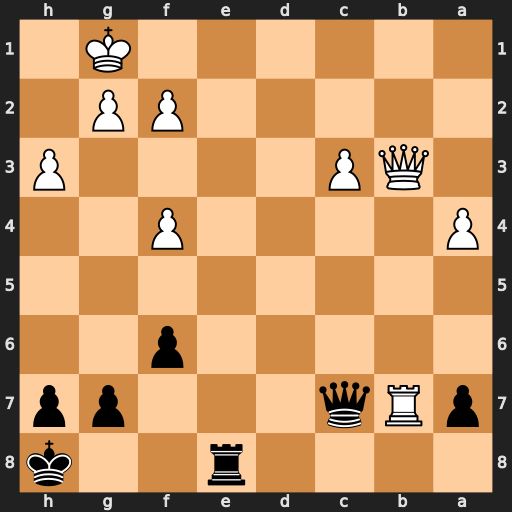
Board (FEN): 4r2k/pRq3pp/5p2/8/P4P2/1QP4P/5PP1/6K1
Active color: b
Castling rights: -
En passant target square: -
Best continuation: Re1+ Kh2 Qxf4+ g3 Qxf2#